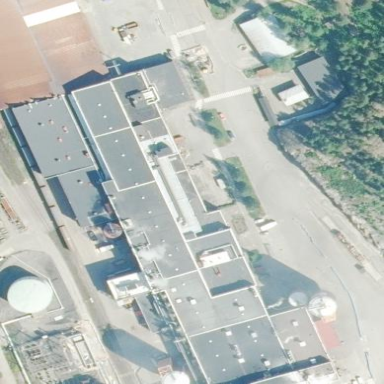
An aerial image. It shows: Industrial building.